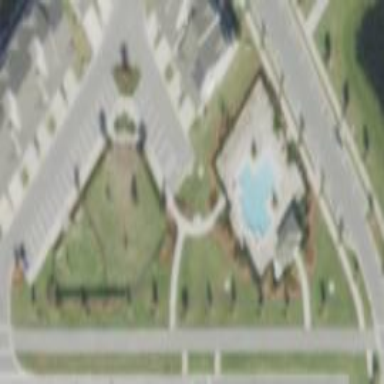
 perfect for community gatherings and events."